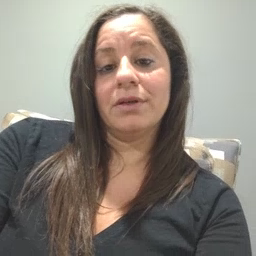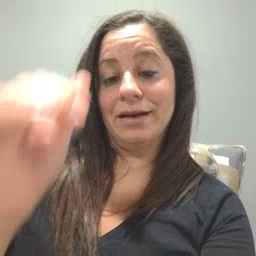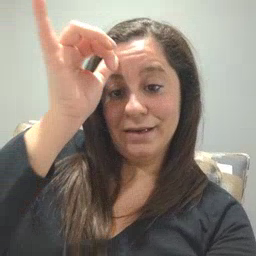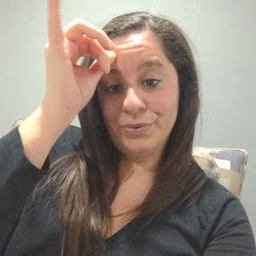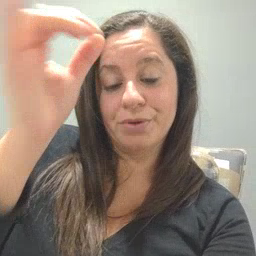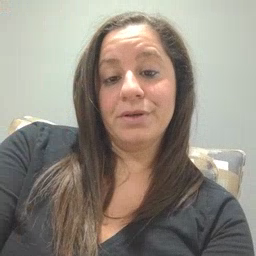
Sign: cow